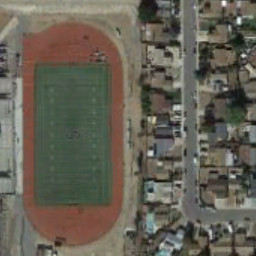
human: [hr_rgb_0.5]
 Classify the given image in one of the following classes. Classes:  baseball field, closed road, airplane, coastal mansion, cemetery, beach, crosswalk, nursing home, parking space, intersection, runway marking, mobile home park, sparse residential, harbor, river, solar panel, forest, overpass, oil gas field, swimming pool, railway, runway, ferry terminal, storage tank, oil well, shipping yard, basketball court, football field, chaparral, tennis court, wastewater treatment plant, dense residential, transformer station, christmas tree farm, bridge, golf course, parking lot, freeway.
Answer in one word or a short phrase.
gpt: football field